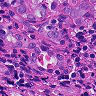
Metastatic tissue present: yes